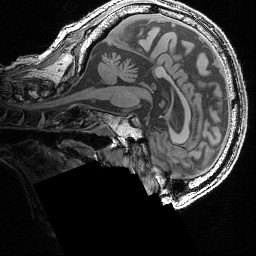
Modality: T1w
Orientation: sagittal
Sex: male
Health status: ill
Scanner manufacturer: siemens
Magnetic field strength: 3 T
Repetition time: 1.57 s
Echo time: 0.00342 s